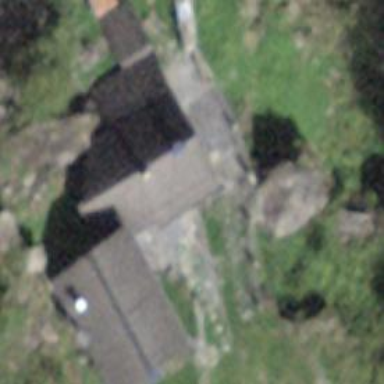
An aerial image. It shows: Simple house.